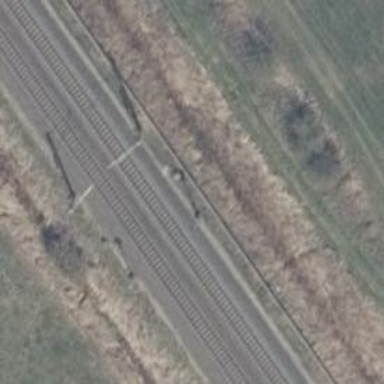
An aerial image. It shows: Railway signal.